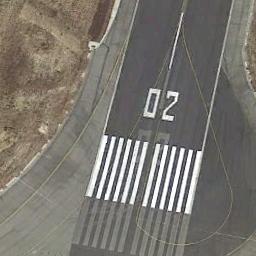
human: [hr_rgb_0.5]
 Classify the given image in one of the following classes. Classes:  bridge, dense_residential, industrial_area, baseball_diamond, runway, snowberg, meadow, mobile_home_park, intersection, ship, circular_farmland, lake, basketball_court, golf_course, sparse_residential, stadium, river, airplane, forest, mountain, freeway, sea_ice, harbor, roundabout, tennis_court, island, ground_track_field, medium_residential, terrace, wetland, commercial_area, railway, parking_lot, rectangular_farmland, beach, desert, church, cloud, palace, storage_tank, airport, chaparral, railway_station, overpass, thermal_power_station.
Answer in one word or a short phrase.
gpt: runway